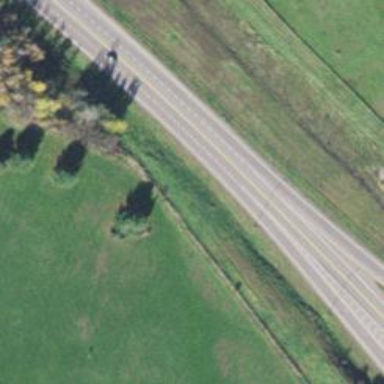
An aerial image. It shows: Asphalt road classified as primary highway with expressway characteristics.